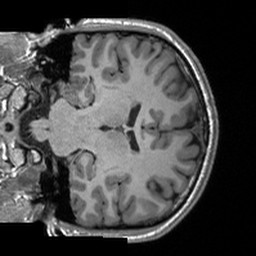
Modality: T1w
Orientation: coronal
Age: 25
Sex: male
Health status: healthy
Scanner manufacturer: siemens
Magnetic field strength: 3 T
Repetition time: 2 s
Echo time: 0.00203 s